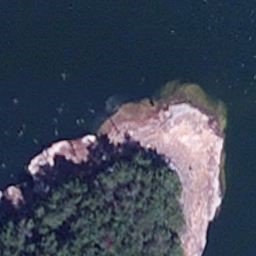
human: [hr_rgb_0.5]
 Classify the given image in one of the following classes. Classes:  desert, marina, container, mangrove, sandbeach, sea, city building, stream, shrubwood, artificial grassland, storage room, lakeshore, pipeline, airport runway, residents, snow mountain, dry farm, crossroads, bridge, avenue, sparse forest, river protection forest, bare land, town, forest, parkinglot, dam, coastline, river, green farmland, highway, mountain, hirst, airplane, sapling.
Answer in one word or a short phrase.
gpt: lakeshore